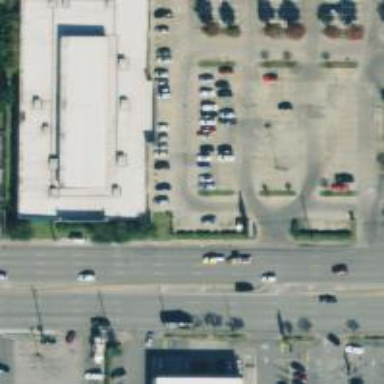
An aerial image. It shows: Parking space.